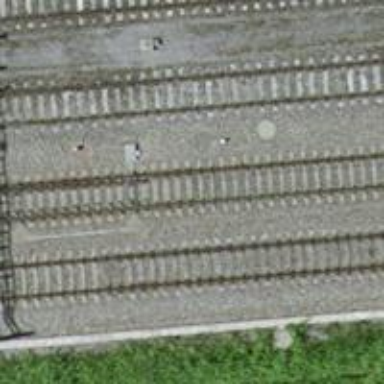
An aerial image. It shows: Single railway track with electrification through contact line.